Question: I created a 'spa' application owned by my organization only, but there was a problem when I requested code. How can I resolve it?

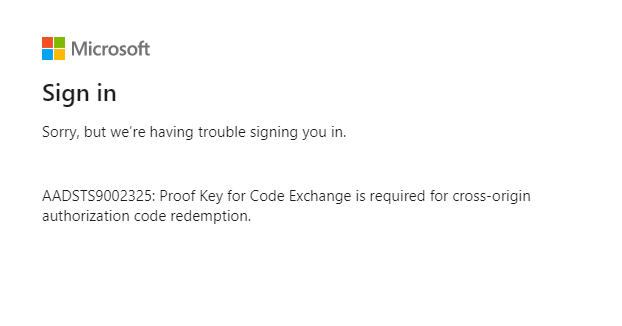
Answer: I can reproduce your problem, you have to add the redirect URL under the (not single page application). After that, you will be able to use the <URL> to get the .
<URL>
Similar problem,see: <URL>.